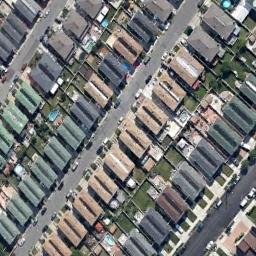
Label: residential